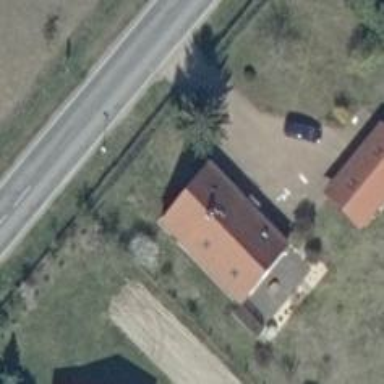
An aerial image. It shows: Gabled house with red roof. The roof is oriented along the house.